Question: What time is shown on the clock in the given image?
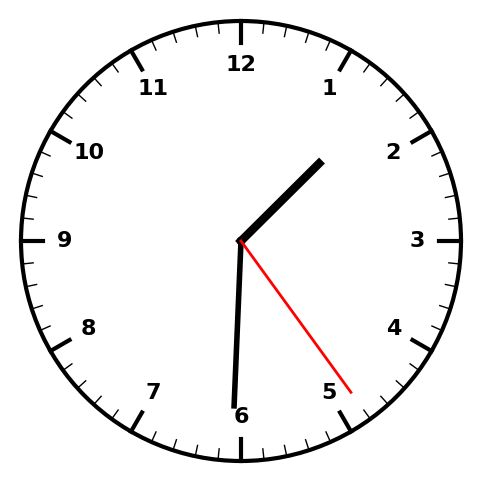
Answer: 01:30:24